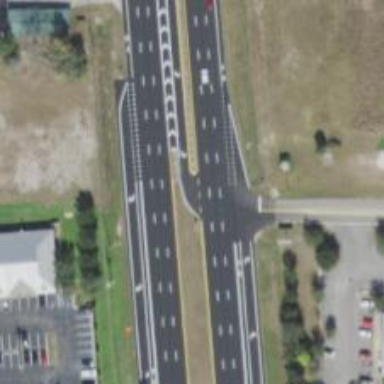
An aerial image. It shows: Trunk link highway with asphalt surface.